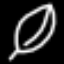
Label: leaf